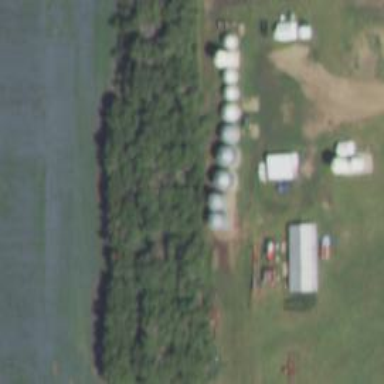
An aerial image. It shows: Silo.